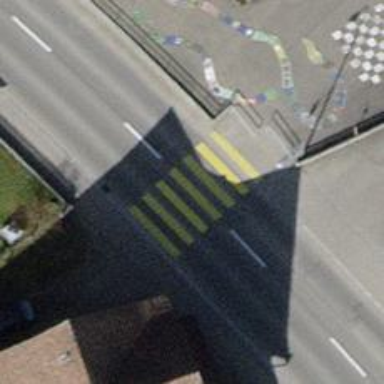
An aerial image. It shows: Uncontrolled zebra crossing on the road.